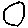
Label: circle